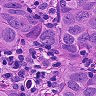
Metastatic tissue present: yes